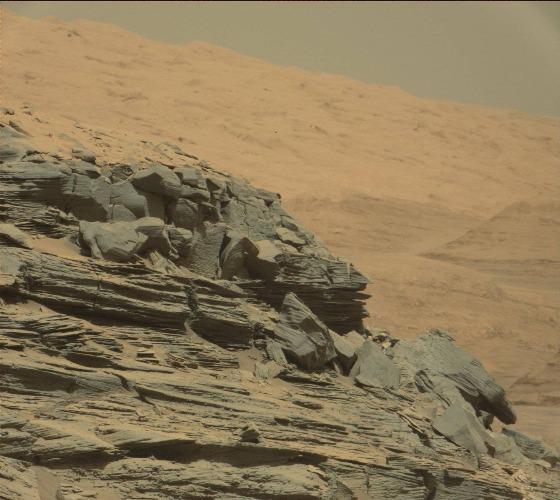
Terrain classes present: Bedrock, Gravel / Sand / Soil, Shadow